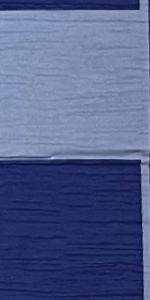
Label: Empty